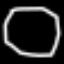
Label: octagon